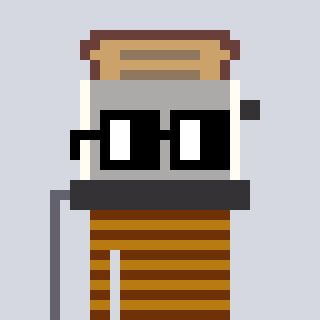
a pixel art character with square black glasses, a toaster-shaped head and a gold-colored body on a cool background